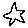
Label: star